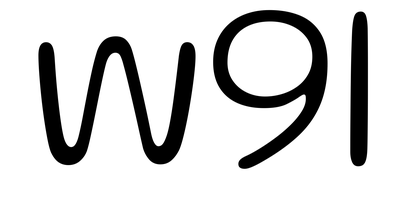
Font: Gluten_ExtraLight